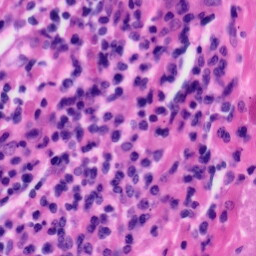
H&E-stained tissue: Tonsil